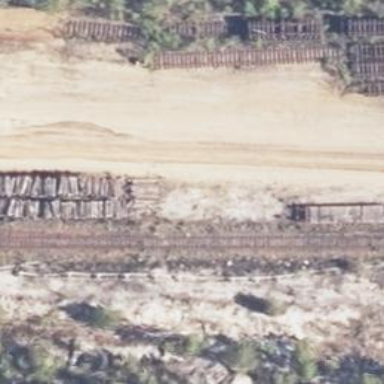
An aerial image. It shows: Railway switch.